Field crop: maize
Growth stage: 2
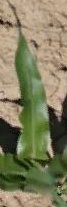
Species: maize